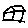
Label: house